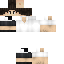
A female human skin with medium skin, wearing brown long hair dressed in a white tshirt and black shorts, featuring a closed mouth.